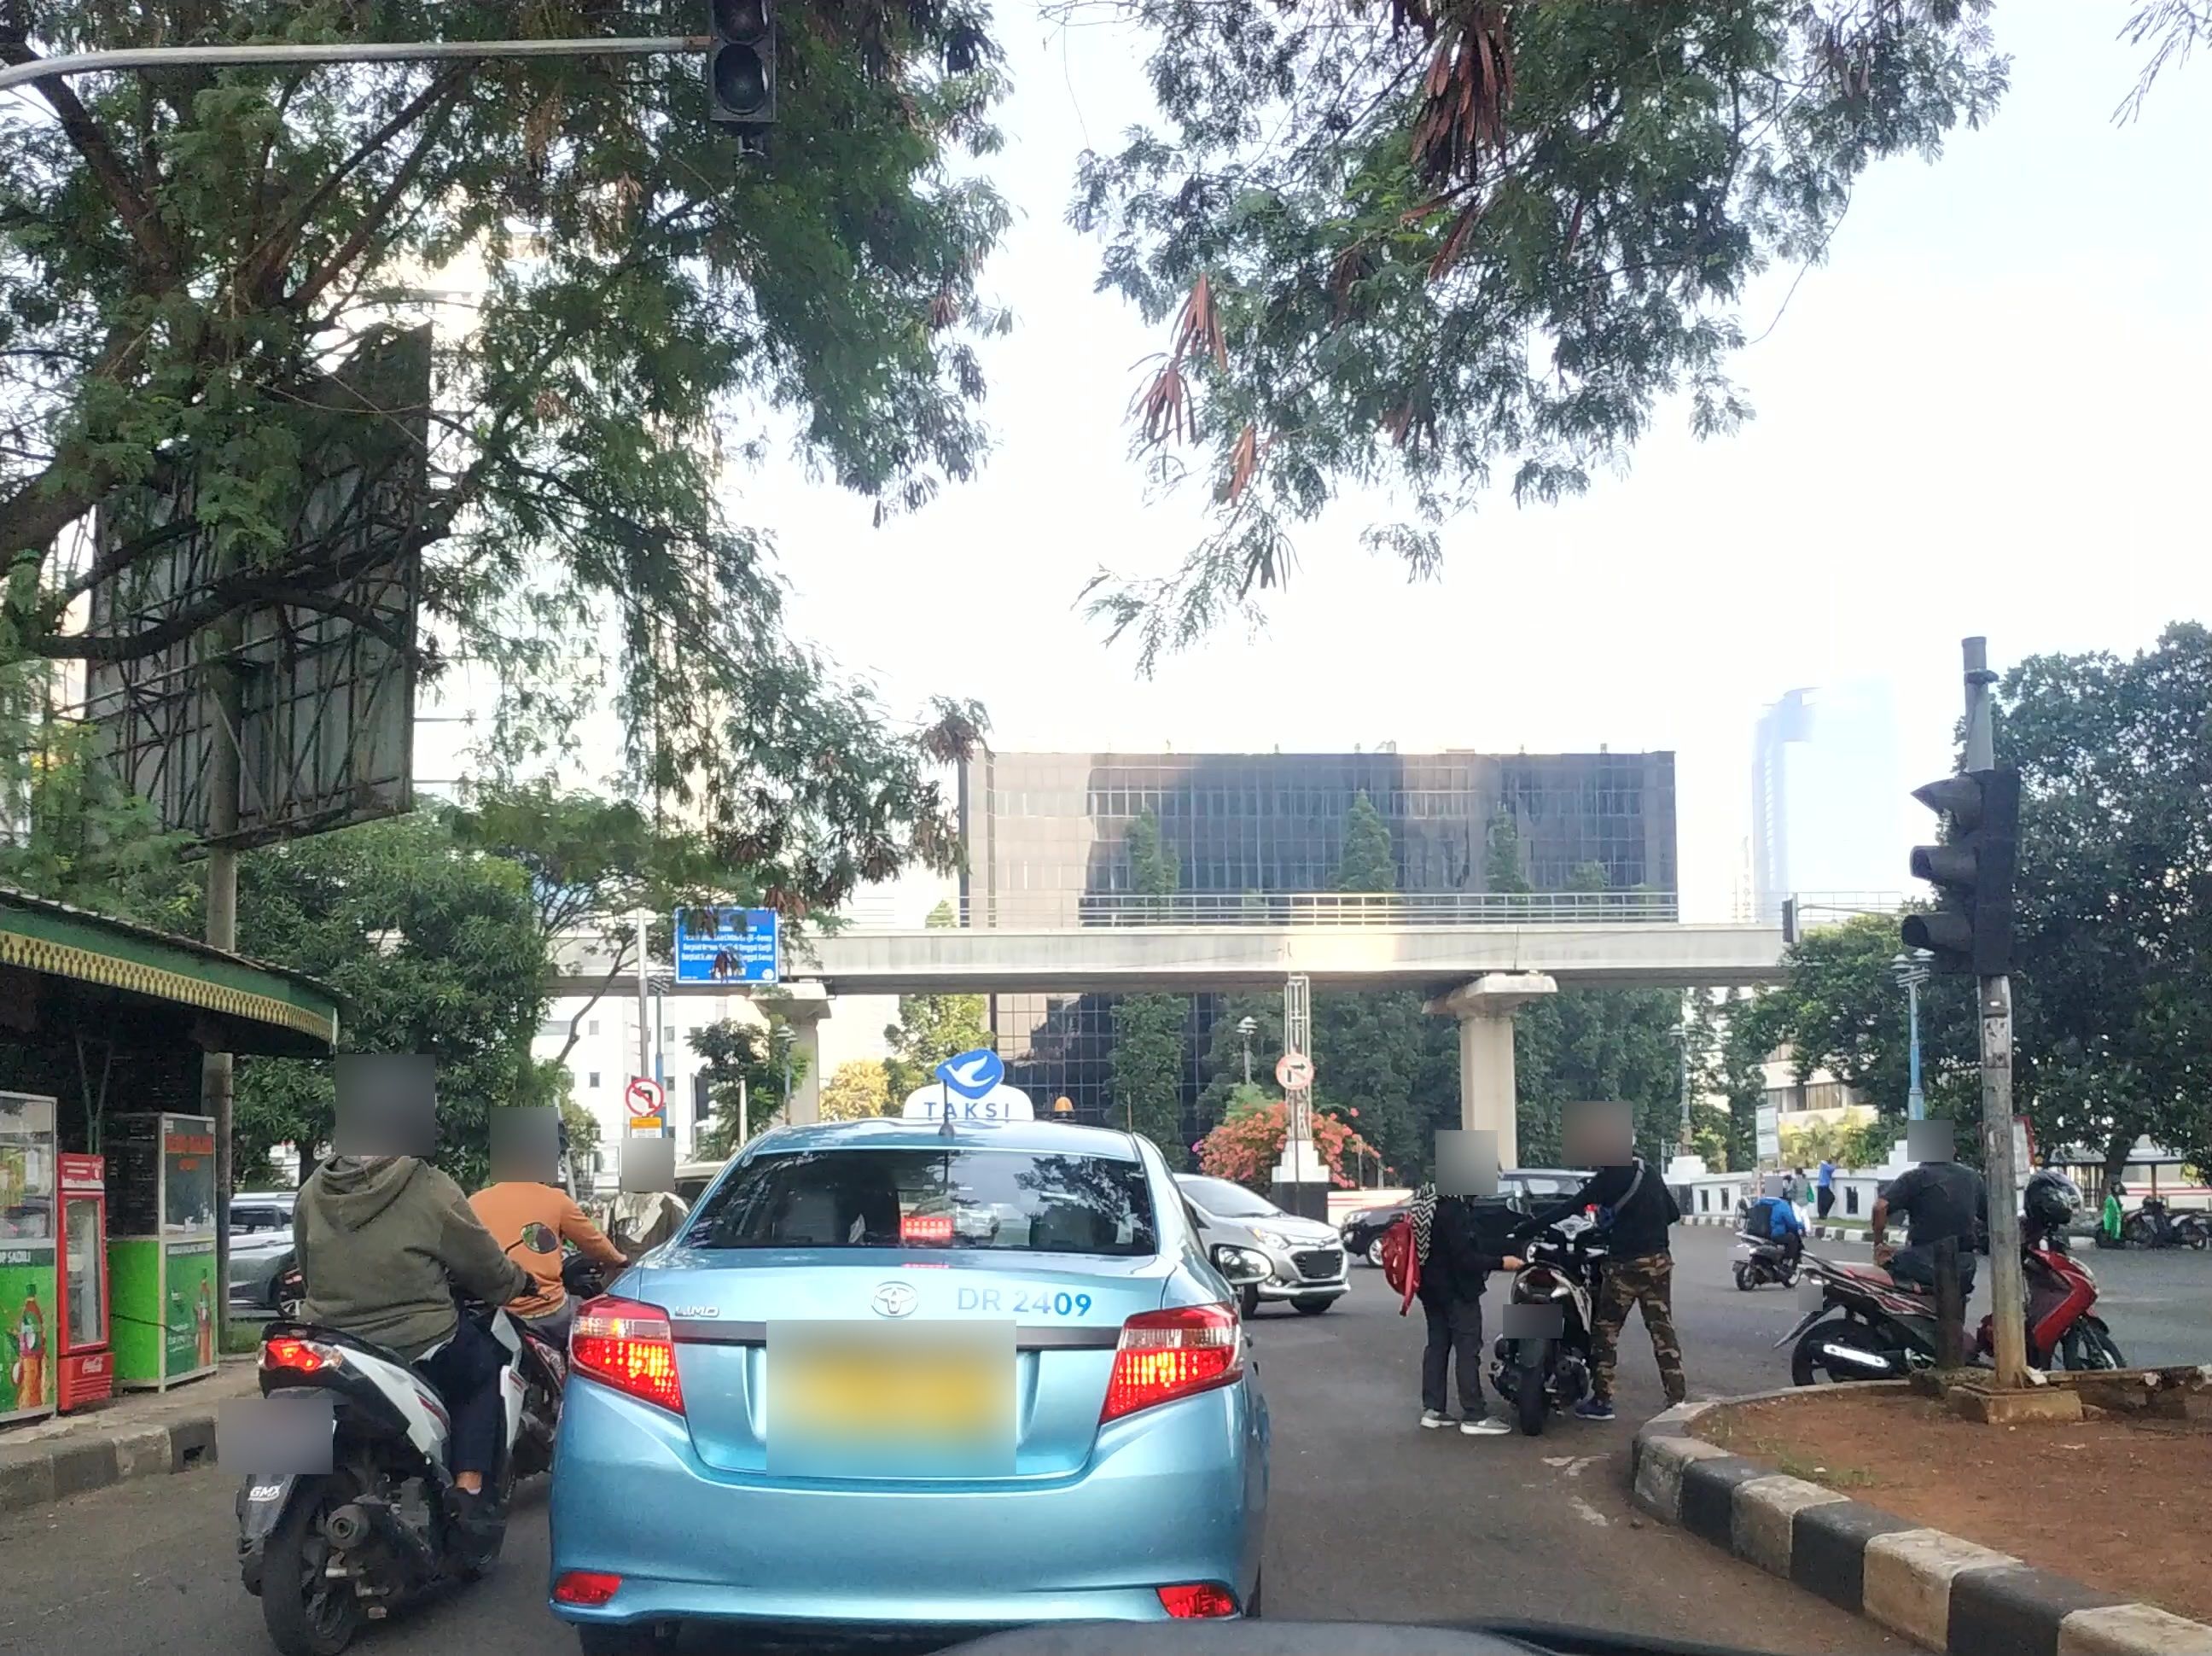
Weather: clear
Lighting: day
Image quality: good
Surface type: walking surface
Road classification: tertiary
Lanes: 2
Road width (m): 10
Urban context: urban centre
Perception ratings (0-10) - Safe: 2.33, Lively: 7.87, Beautiful: 1.85, Boring: 2.38, Depressing: 3.37, Wealthy: 3.49